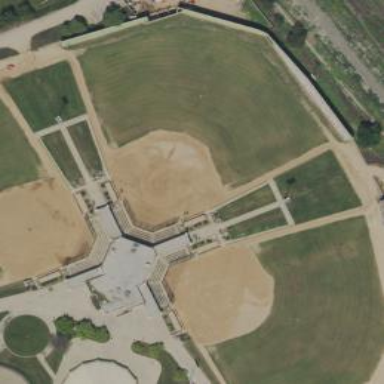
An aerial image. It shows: Baseball pitch for leisure land activities.